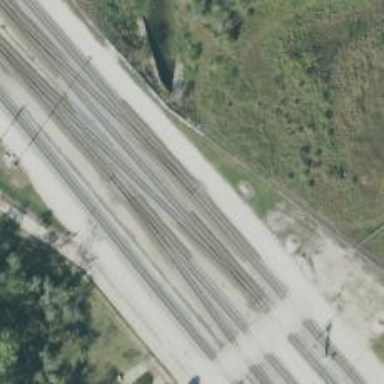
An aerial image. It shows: Railway yard used for servicing trains.